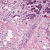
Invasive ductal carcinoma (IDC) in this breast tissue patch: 1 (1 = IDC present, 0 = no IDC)